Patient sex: F
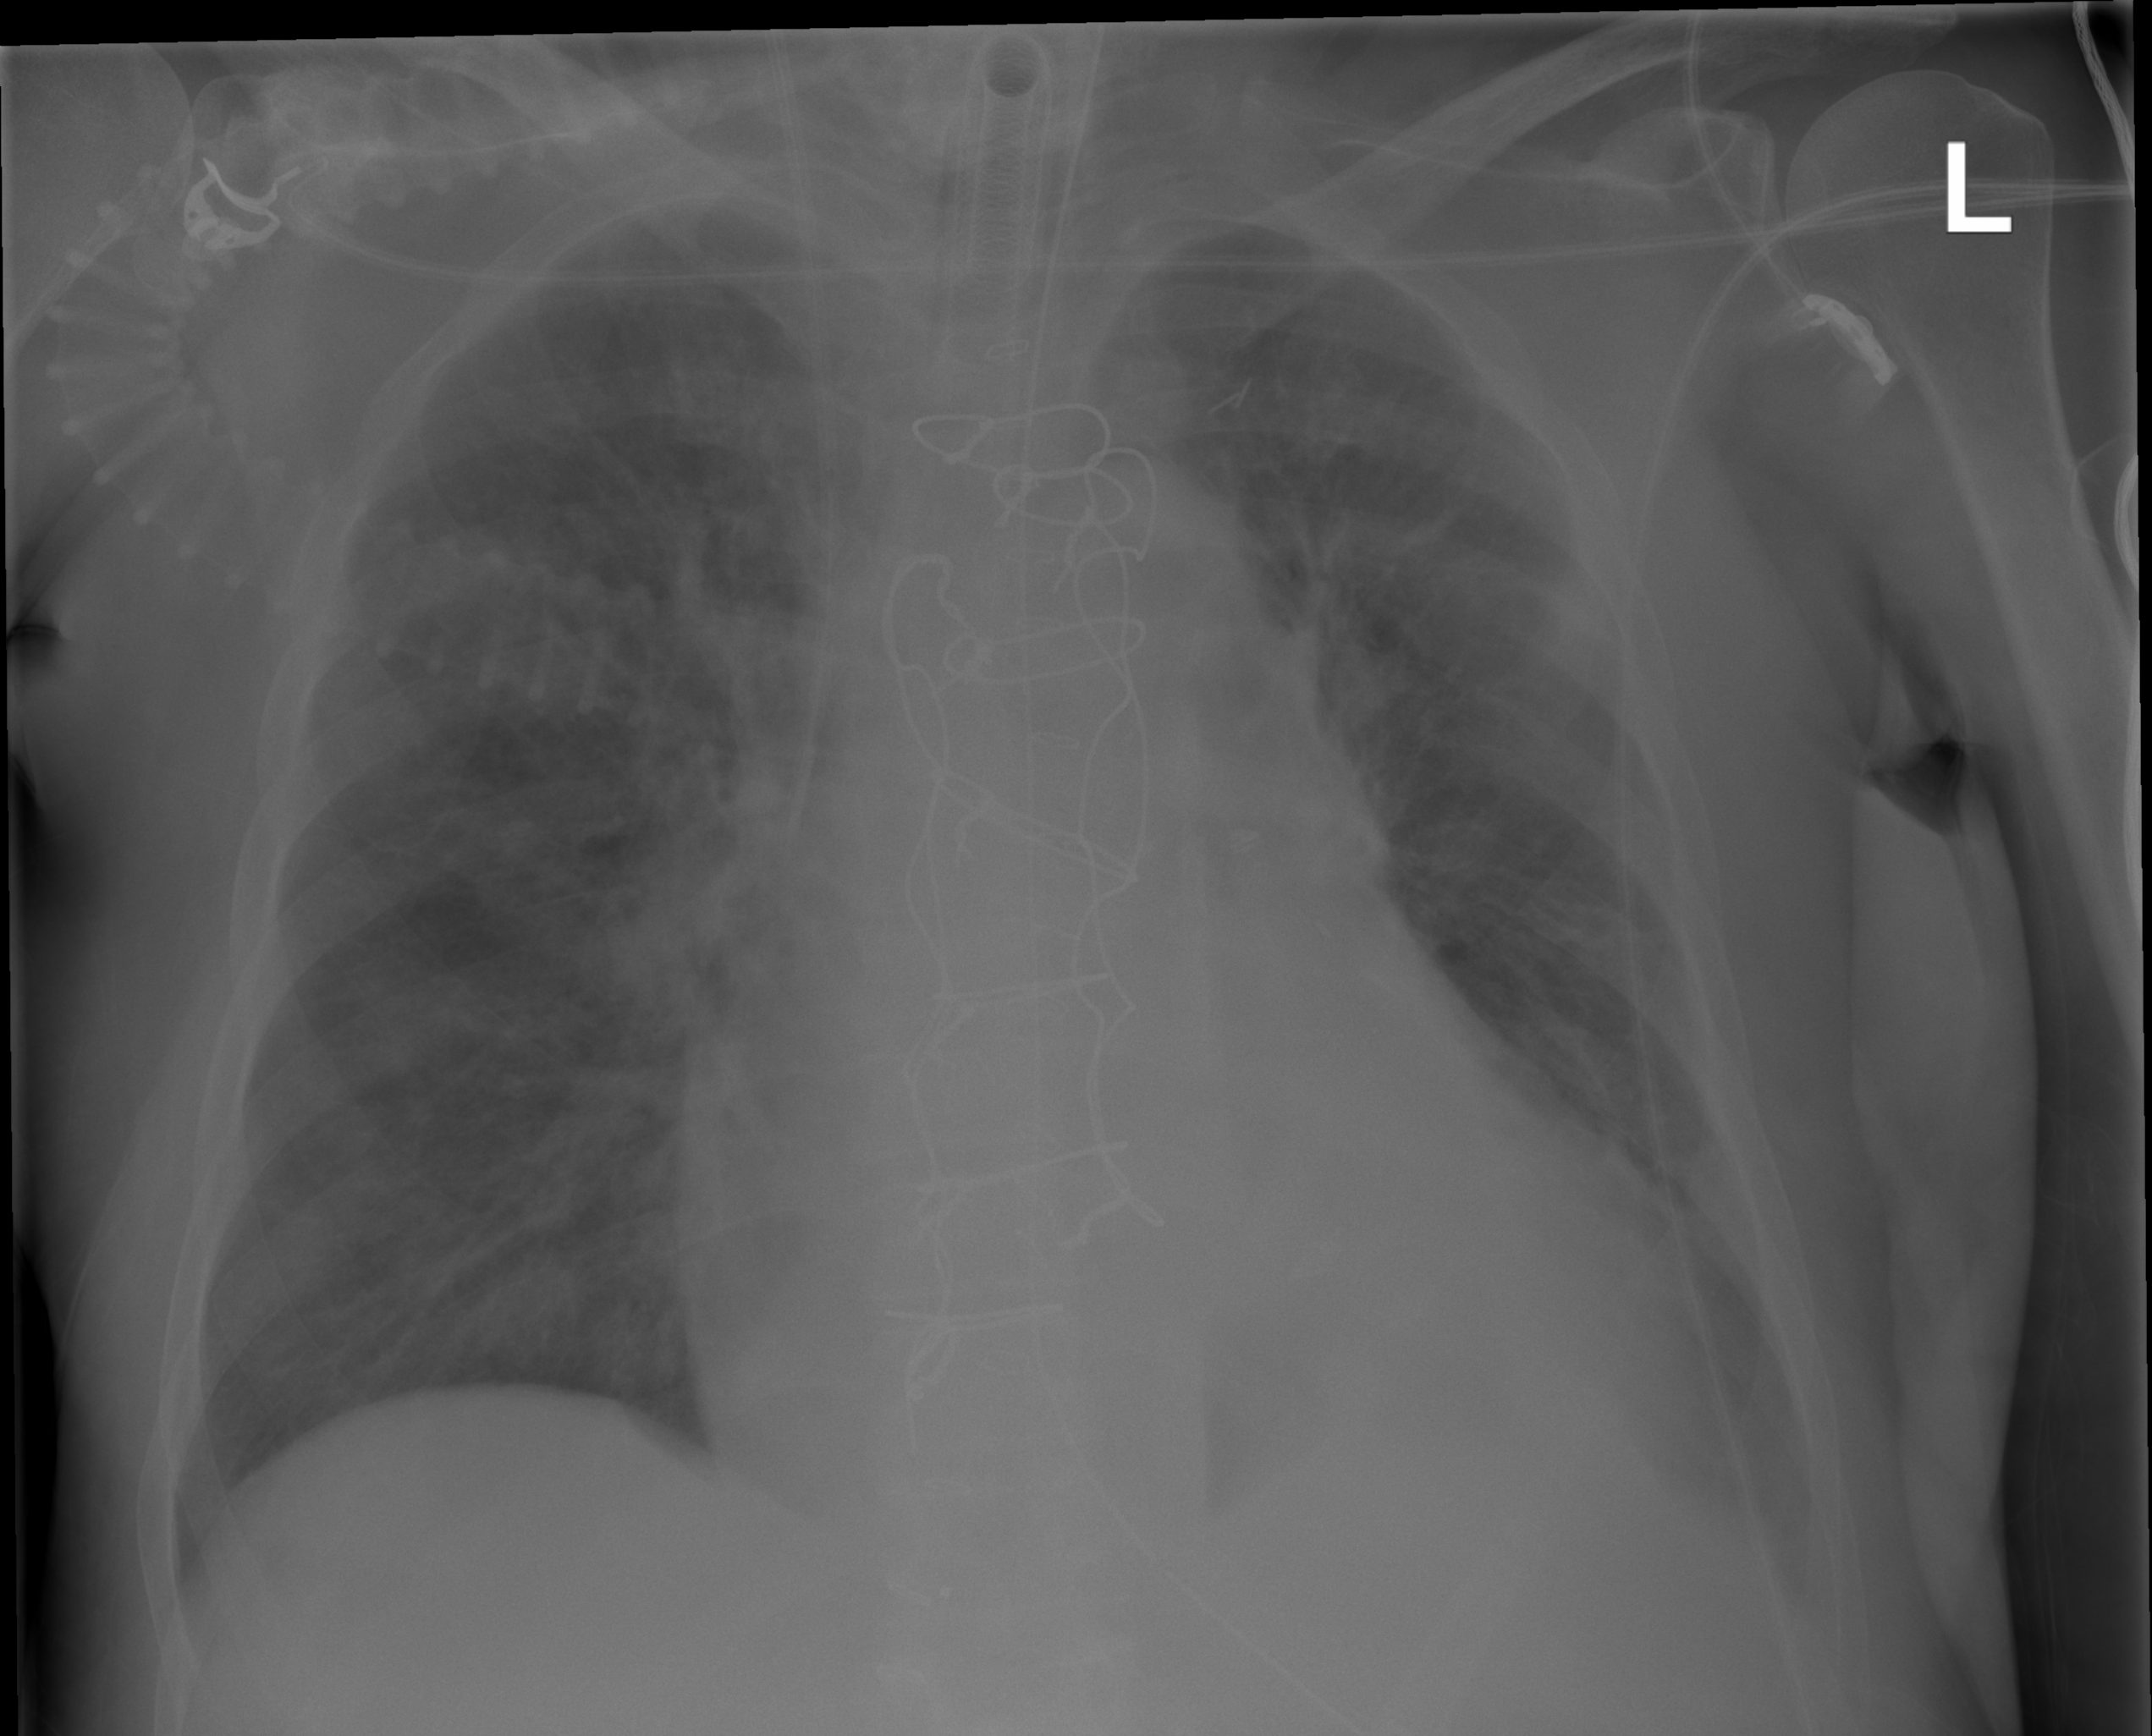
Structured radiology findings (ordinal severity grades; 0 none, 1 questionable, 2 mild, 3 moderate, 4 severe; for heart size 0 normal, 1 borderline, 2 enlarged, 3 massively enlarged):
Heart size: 2
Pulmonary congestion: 2
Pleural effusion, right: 0
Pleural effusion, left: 2
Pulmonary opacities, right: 0
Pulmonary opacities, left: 0
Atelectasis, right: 0
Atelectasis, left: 0